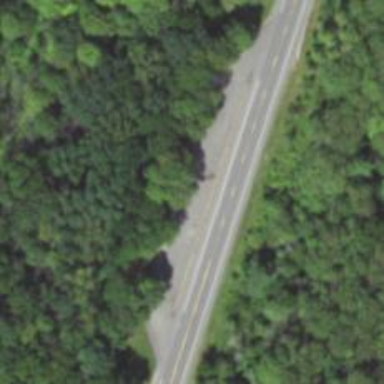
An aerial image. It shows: Frontage service road.